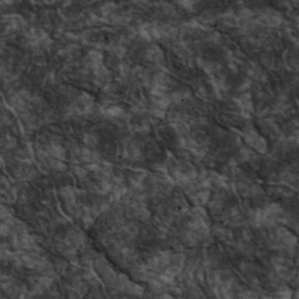
Label: non_frost